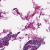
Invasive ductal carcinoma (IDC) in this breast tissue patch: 0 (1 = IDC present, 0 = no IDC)